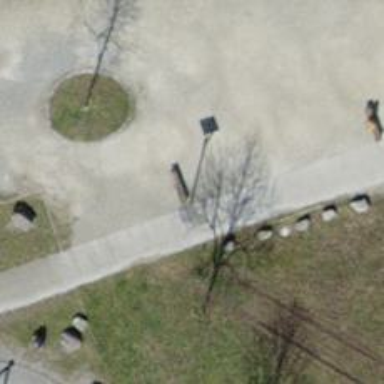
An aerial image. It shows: Bench.